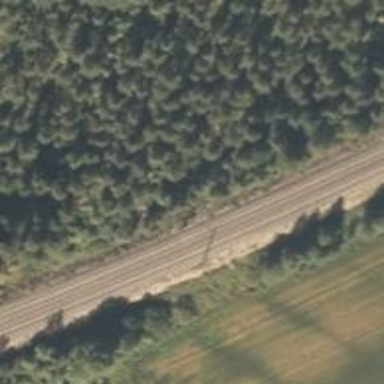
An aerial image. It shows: Railway signal supported by catenary mast.